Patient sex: M
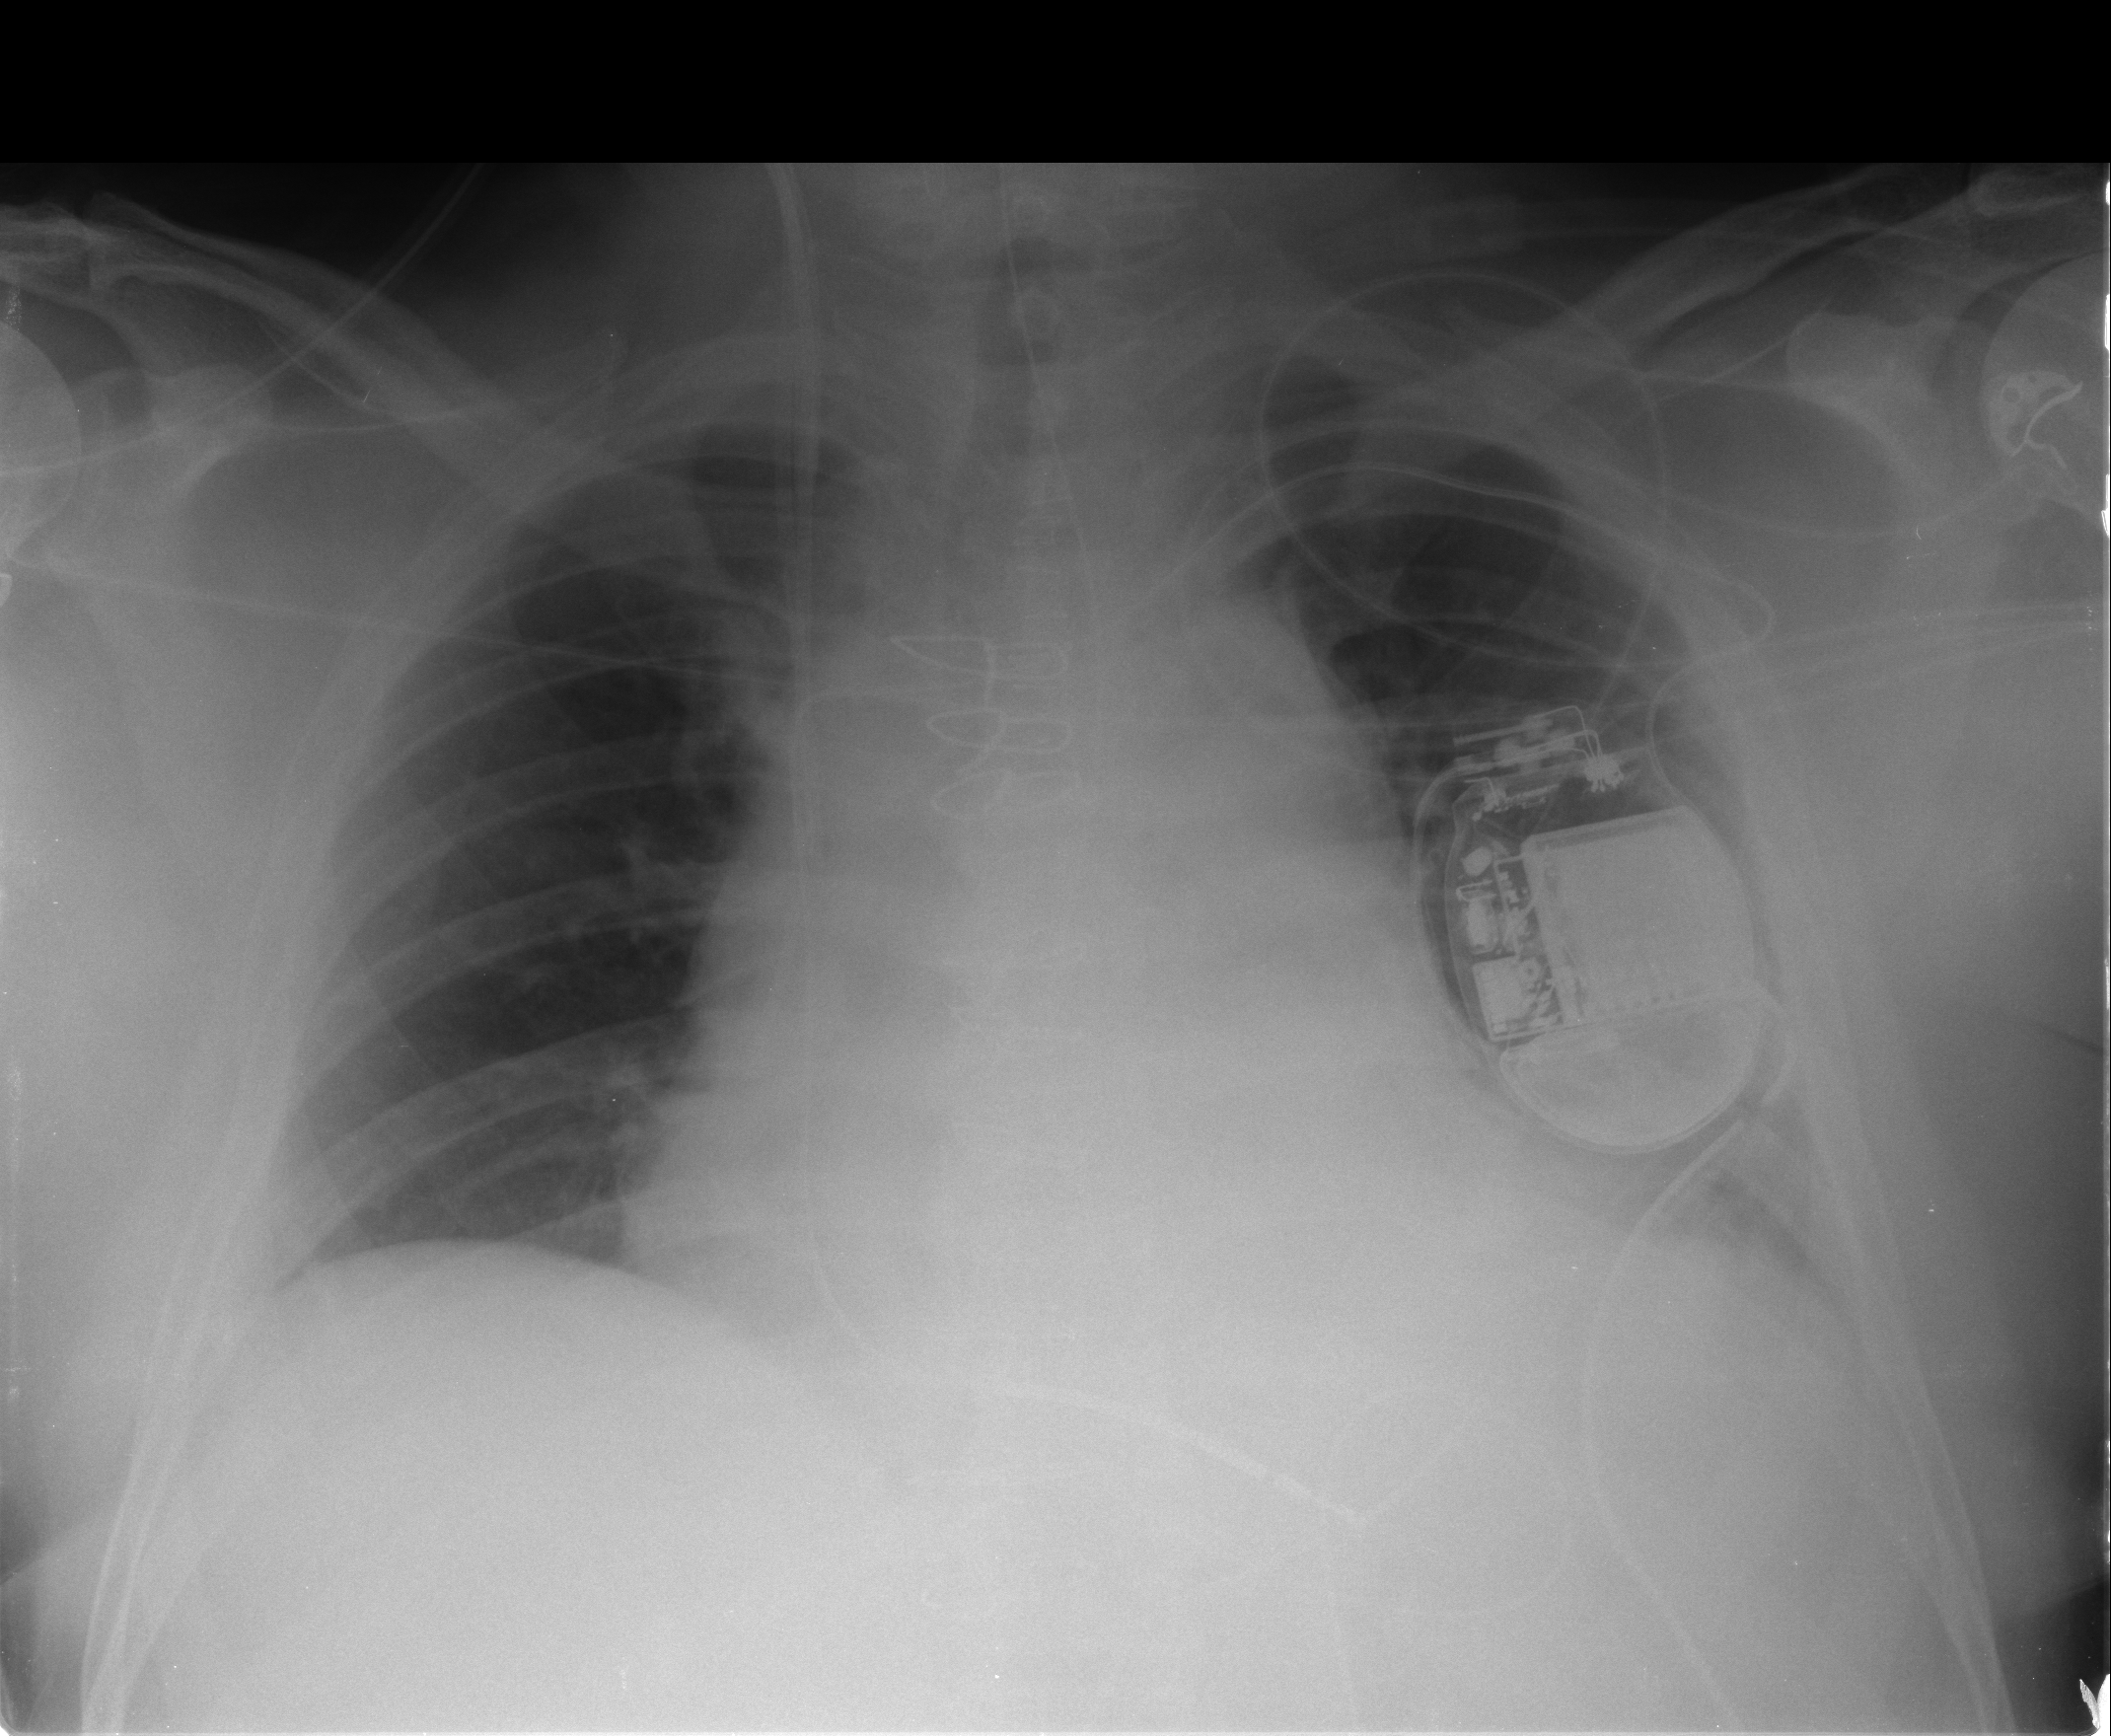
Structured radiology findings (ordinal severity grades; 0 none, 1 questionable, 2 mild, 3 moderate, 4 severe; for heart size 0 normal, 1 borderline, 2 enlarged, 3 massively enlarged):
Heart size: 2
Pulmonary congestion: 0
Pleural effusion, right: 0
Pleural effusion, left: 0
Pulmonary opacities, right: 0
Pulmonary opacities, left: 0
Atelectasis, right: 2
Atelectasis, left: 2